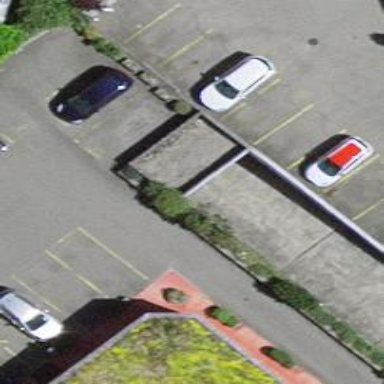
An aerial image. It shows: Parking entrance.